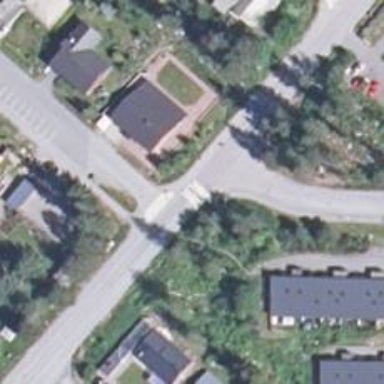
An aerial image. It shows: Uncontrolled road crossing.